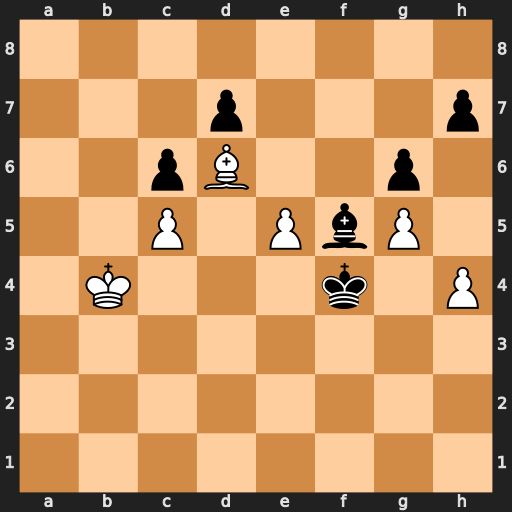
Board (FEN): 8/3p3p/2pB2p1/2P1PbP1/1K3k1P/8/8/8
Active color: w
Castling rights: -
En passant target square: -
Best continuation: e6+ Kg4 e7